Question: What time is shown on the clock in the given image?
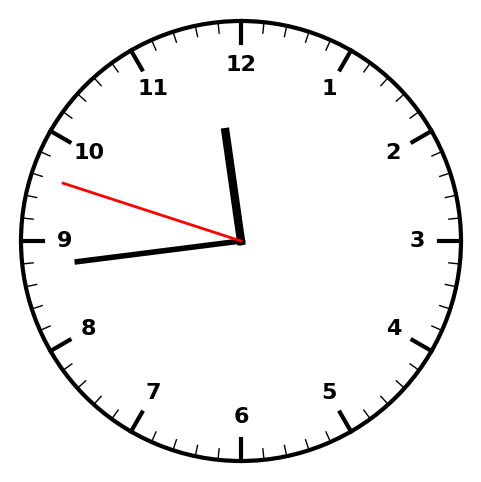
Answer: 11:43:48